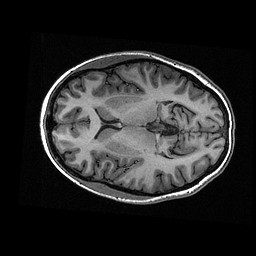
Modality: T1w
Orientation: axial
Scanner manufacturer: ge
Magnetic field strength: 3 T
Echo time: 0.00318 s